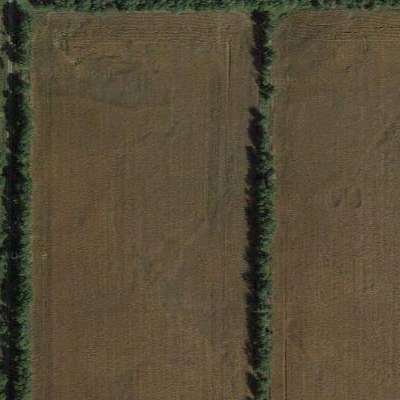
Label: Field